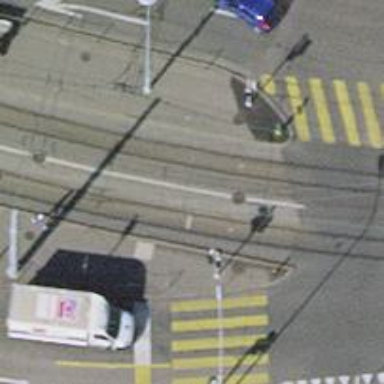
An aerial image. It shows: Tram stop with public transport stop position for trams.